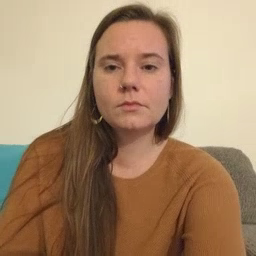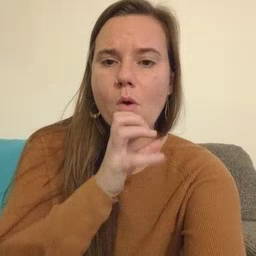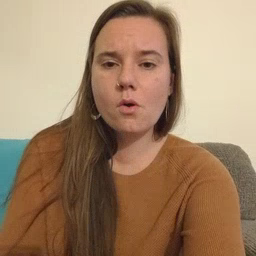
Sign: old